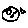
Label: moon